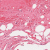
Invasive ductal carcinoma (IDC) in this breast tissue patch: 0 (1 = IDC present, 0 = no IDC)